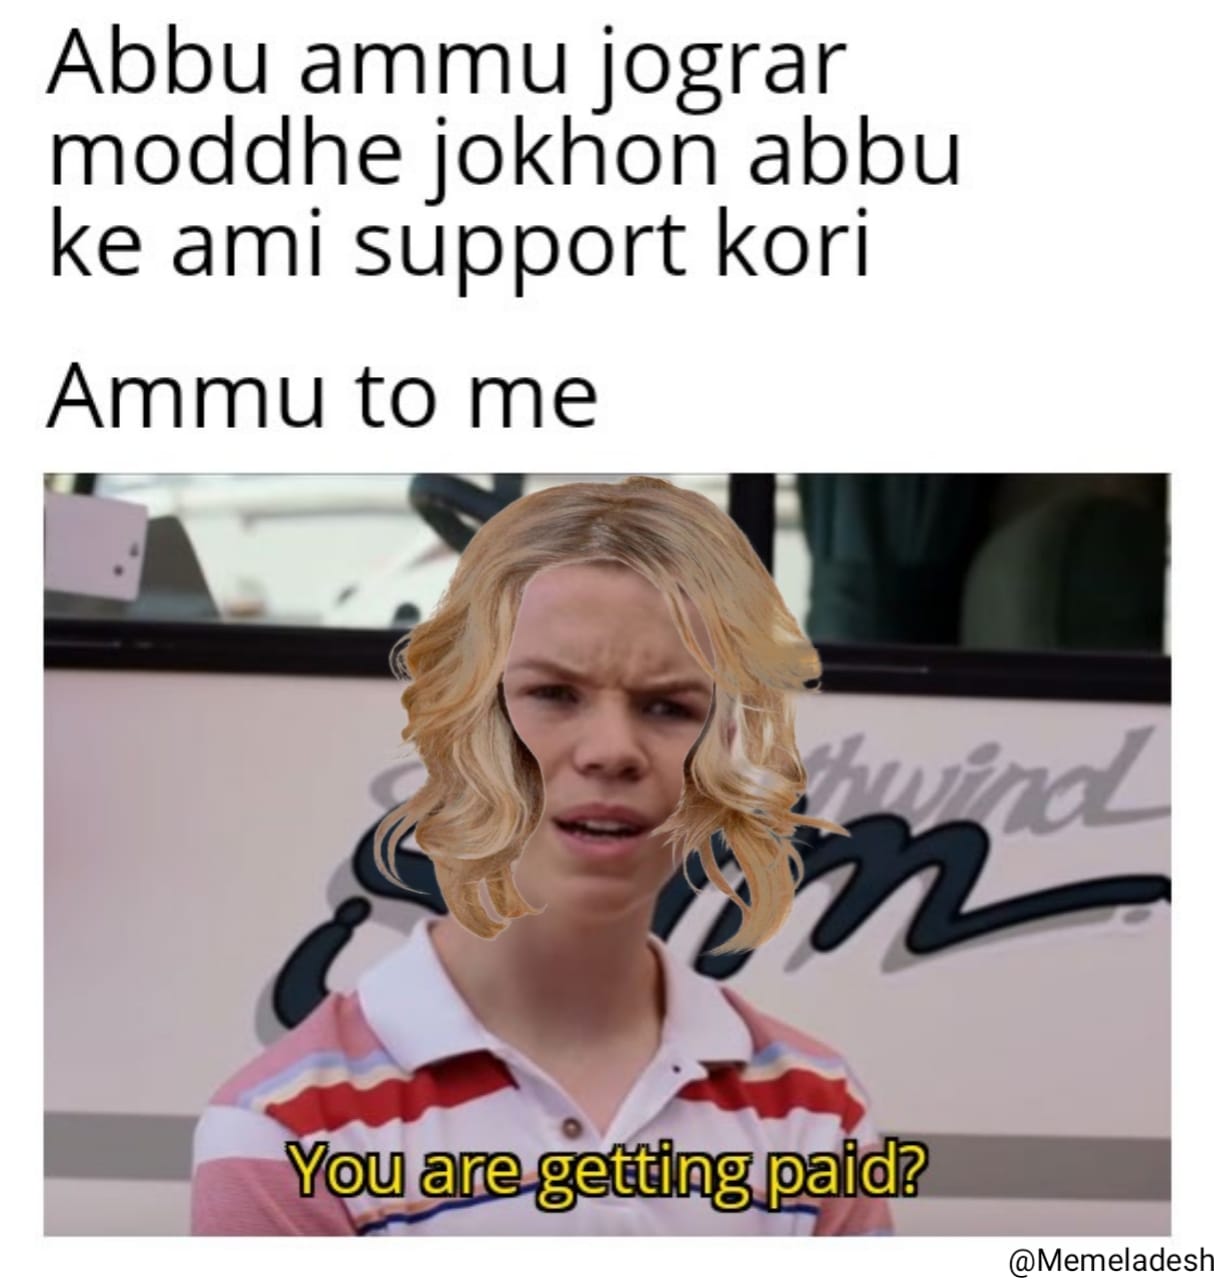
Caption: Abbu ammu jograr moddhe jokhon abbu ke ami support kori    Ammu to me    You are getting paid ?
Label: non-hate